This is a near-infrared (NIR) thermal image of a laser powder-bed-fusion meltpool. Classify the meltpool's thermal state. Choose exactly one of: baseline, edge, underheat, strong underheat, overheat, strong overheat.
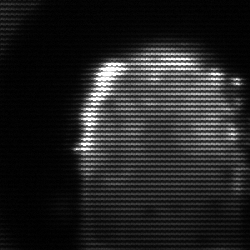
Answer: baseline